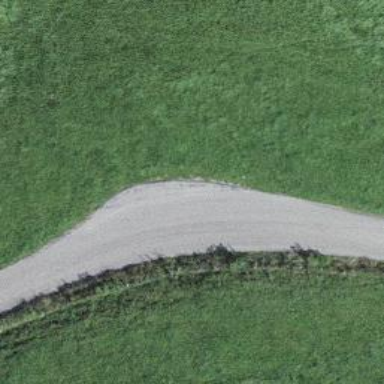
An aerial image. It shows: Passing place on the road.